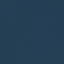
Land use / land cover: SeaLake